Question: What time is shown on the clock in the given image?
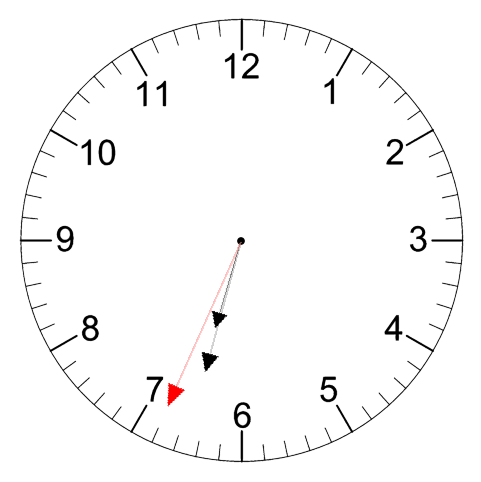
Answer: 06:32:34